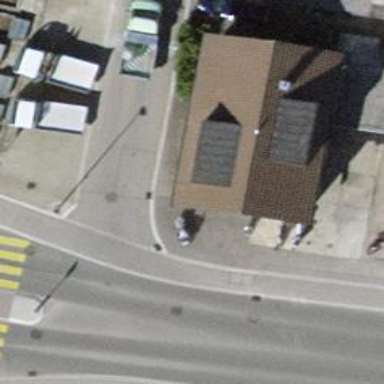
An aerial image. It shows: Motorcycle shop.